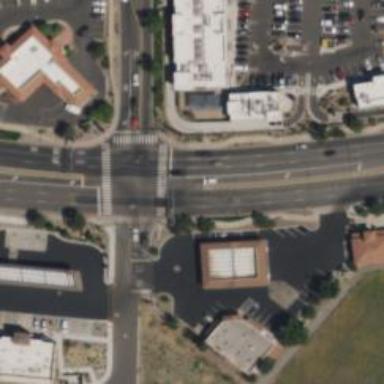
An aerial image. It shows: Secondary road with separate asphalt sidewalks.